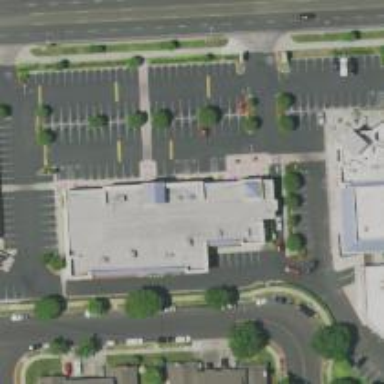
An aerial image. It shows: Fitness center located in leisure land.